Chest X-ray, PA view. Patient: 14 years old, sex M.
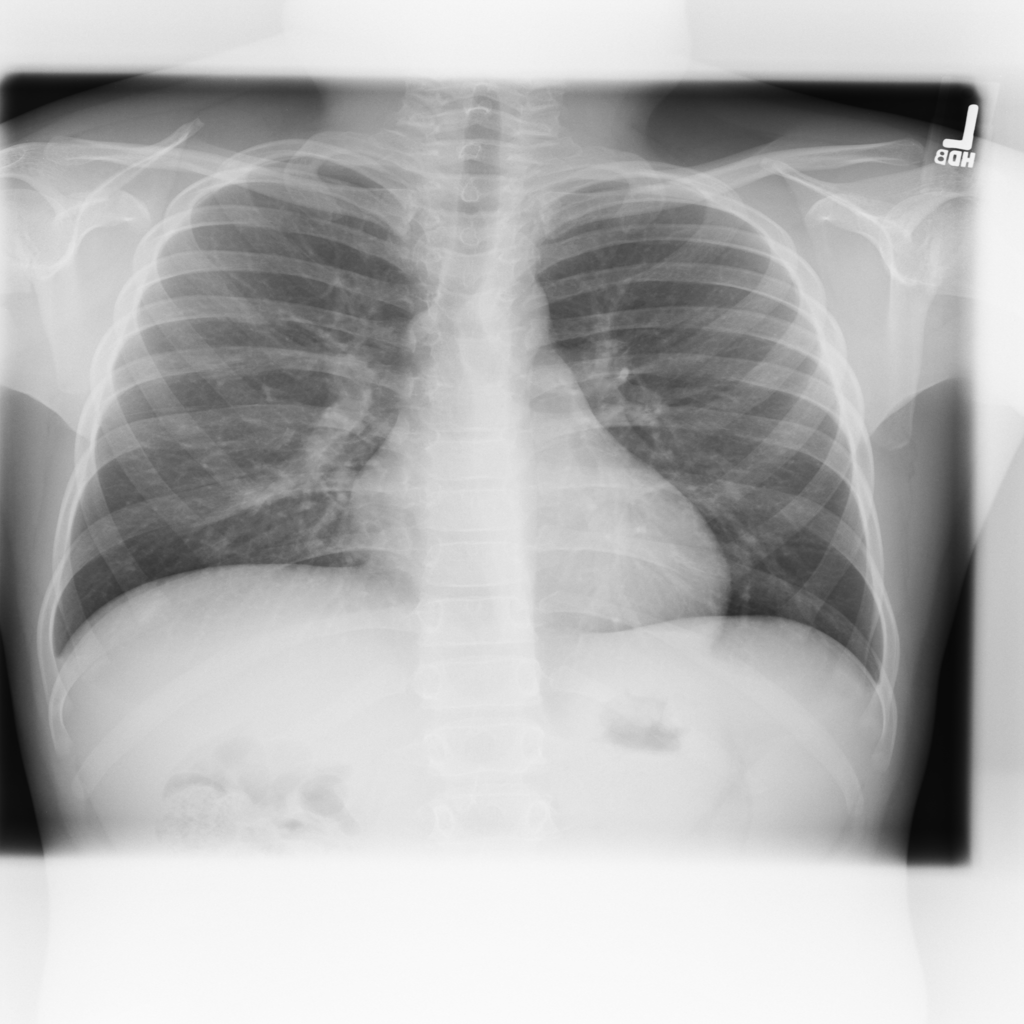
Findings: No Finding